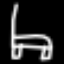
Label: chair